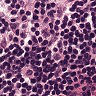
Metastatic tissue present: no